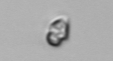
Label: Heterocapsa_rotundata